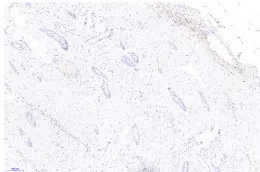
No expression of progesterone receptor.
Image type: pathology (immunostaining)